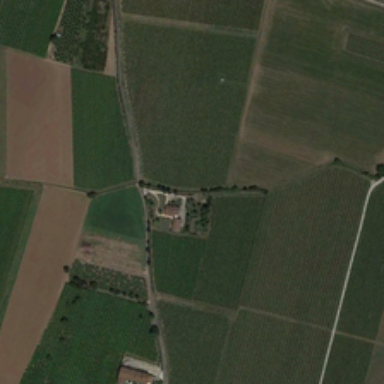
This field is very broad .